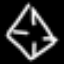
Label: diamond